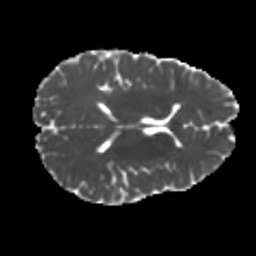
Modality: MD
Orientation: axial
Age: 21
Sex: male
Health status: healthy
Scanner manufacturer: philips
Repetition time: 7.386 s
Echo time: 0.08599 s